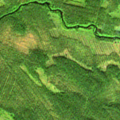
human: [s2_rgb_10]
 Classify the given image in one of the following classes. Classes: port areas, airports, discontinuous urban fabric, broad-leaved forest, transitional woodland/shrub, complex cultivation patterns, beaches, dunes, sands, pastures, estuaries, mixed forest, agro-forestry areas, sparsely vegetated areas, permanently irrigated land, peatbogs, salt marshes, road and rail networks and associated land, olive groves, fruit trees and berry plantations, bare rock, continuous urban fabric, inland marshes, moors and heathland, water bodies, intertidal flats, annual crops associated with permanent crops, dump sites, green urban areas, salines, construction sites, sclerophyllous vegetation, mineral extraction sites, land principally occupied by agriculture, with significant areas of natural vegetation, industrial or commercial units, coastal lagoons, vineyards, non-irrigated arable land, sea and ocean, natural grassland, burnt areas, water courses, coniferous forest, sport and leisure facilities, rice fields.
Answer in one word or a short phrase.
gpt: coniferous forest, transitional woodland/shrub